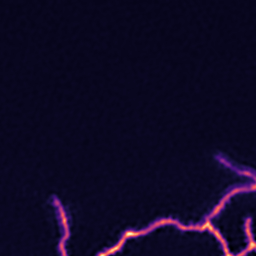
Label: Super-resolution ER image